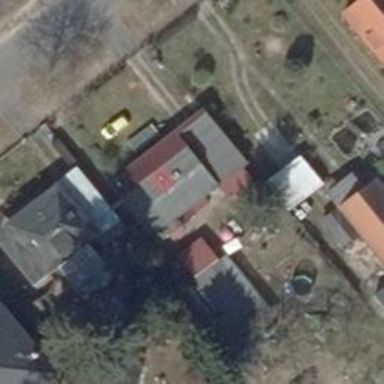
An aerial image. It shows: Detached building with double saltbox roof shape.